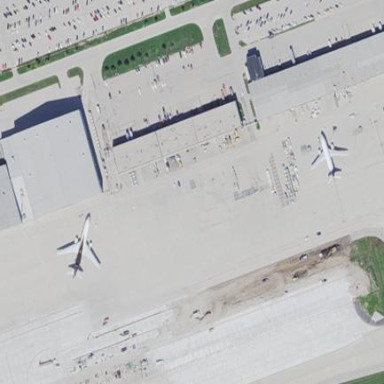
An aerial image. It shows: Apron at the airport.